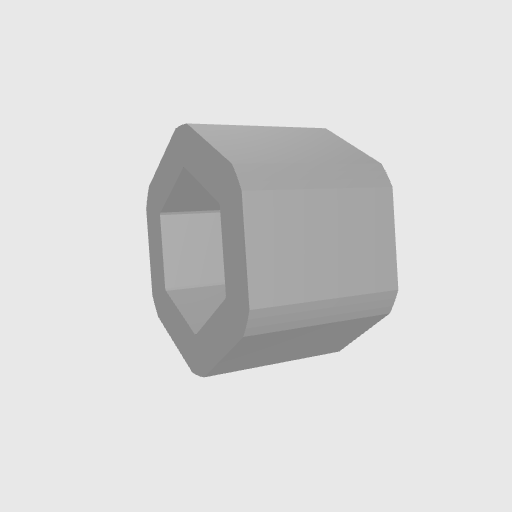
Part: Spacer8RID12ROD8